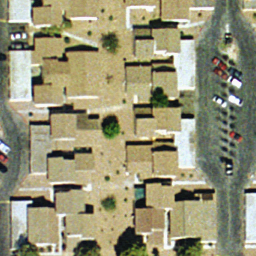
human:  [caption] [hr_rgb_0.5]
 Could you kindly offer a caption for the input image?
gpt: Lots of houses between two roads arranged neatly .

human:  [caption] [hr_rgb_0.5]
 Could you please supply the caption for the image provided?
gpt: This is a dense residential area .

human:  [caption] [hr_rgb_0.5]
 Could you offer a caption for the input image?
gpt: It is a dense residential area with lots of houses with brown roofs arranged neatly .

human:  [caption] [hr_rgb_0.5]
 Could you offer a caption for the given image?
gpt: There are lots of houses with brown roofs arranged neatly .

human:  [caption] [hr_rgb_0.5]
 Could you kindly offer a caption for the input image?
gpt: Lots of houses arranged neatly and some cars parked in the roadside .